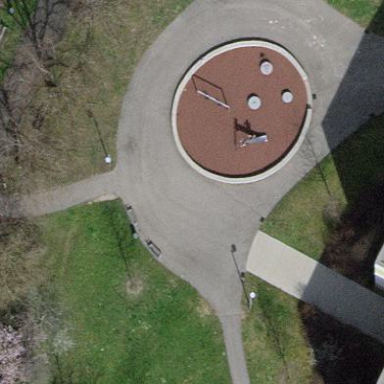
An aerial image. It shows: Playground area for leisure activities on the land.